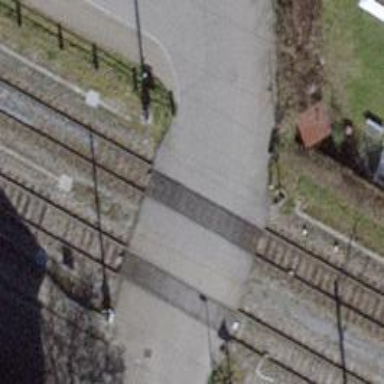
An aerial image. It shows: Level crossing along the railway.